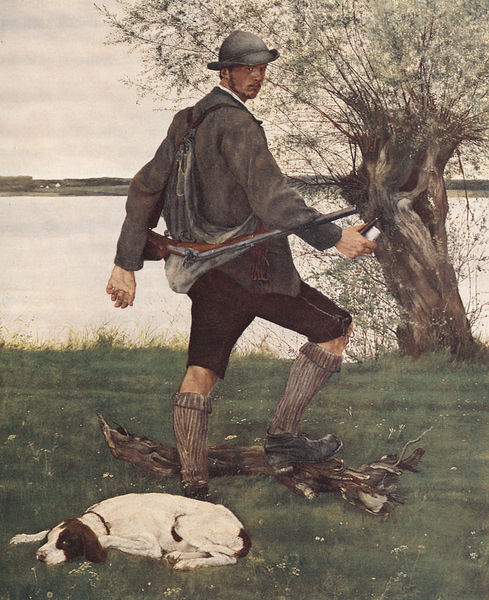
Titel: Der Jäger
Künstler: Wilhelm Maria Hubertus Leibl
Standort: Berlin
Institution: Alte Nationalgalerie
Schlagwörter: baum, blau, blätter, fuß, gemälde, hand, himmel, mann, wasser, weiß, fluss, grün, landschaft, see, ufer, äste, bewegung, blumen, braun, grau, hell, hintergrund, holz, hut, licht, rücken, schwarz, blick, blüte, gras, haus, hund, rasen, tier, wiese, malerei, bart, hose, jacke, arm, arme, halten, inkarnat, stehen, horn, hände, portrait, öl, ast, baumstamm, ferne, halme, horizont, häuser, natur, weide, zweige, gehen, gewässer, wald, kanneliert, beine, küste, kauern, liegen, schlafen, halsband, schuhe, herbst, blümchen, drehen, wild, pfeife, socken, knie, waden, graun, frühling, strümpfe, gang, weiden, bayern, stiefel, beutel, tasche, jagd, von hinten, flecken, beute, erlegt, gefleckt, jäger, gewehr, jagdhund, leder, rinde, jagdbeute, platane, seeufer, flinte, kniebundhose, rucksack, lederhose, jenseits, stumpf, baumstumpf, jagdt, bund, joppe, gewendet, filzhut, jagdszene, kniehose, krachlederne, umdrehen, stutzen, wenden, förster, knickerbocker, gewähr, loden, umhängen, trachtenjacke, kopfweide, hundehalsband, jagdflinte, kniestrümpe, kejäger, wadelstrümpfe, baum see, jäger holz